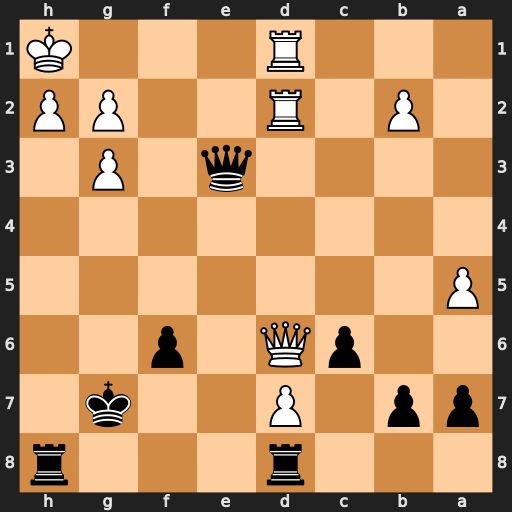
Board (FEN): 3r3r/pp1P2k1/2pQ1p2/P7/8/4q1P1/1P1R2PP/3R3K
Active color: b
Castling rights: -
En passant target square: -
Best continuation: Rxh2+ Kxh2 Rh8#